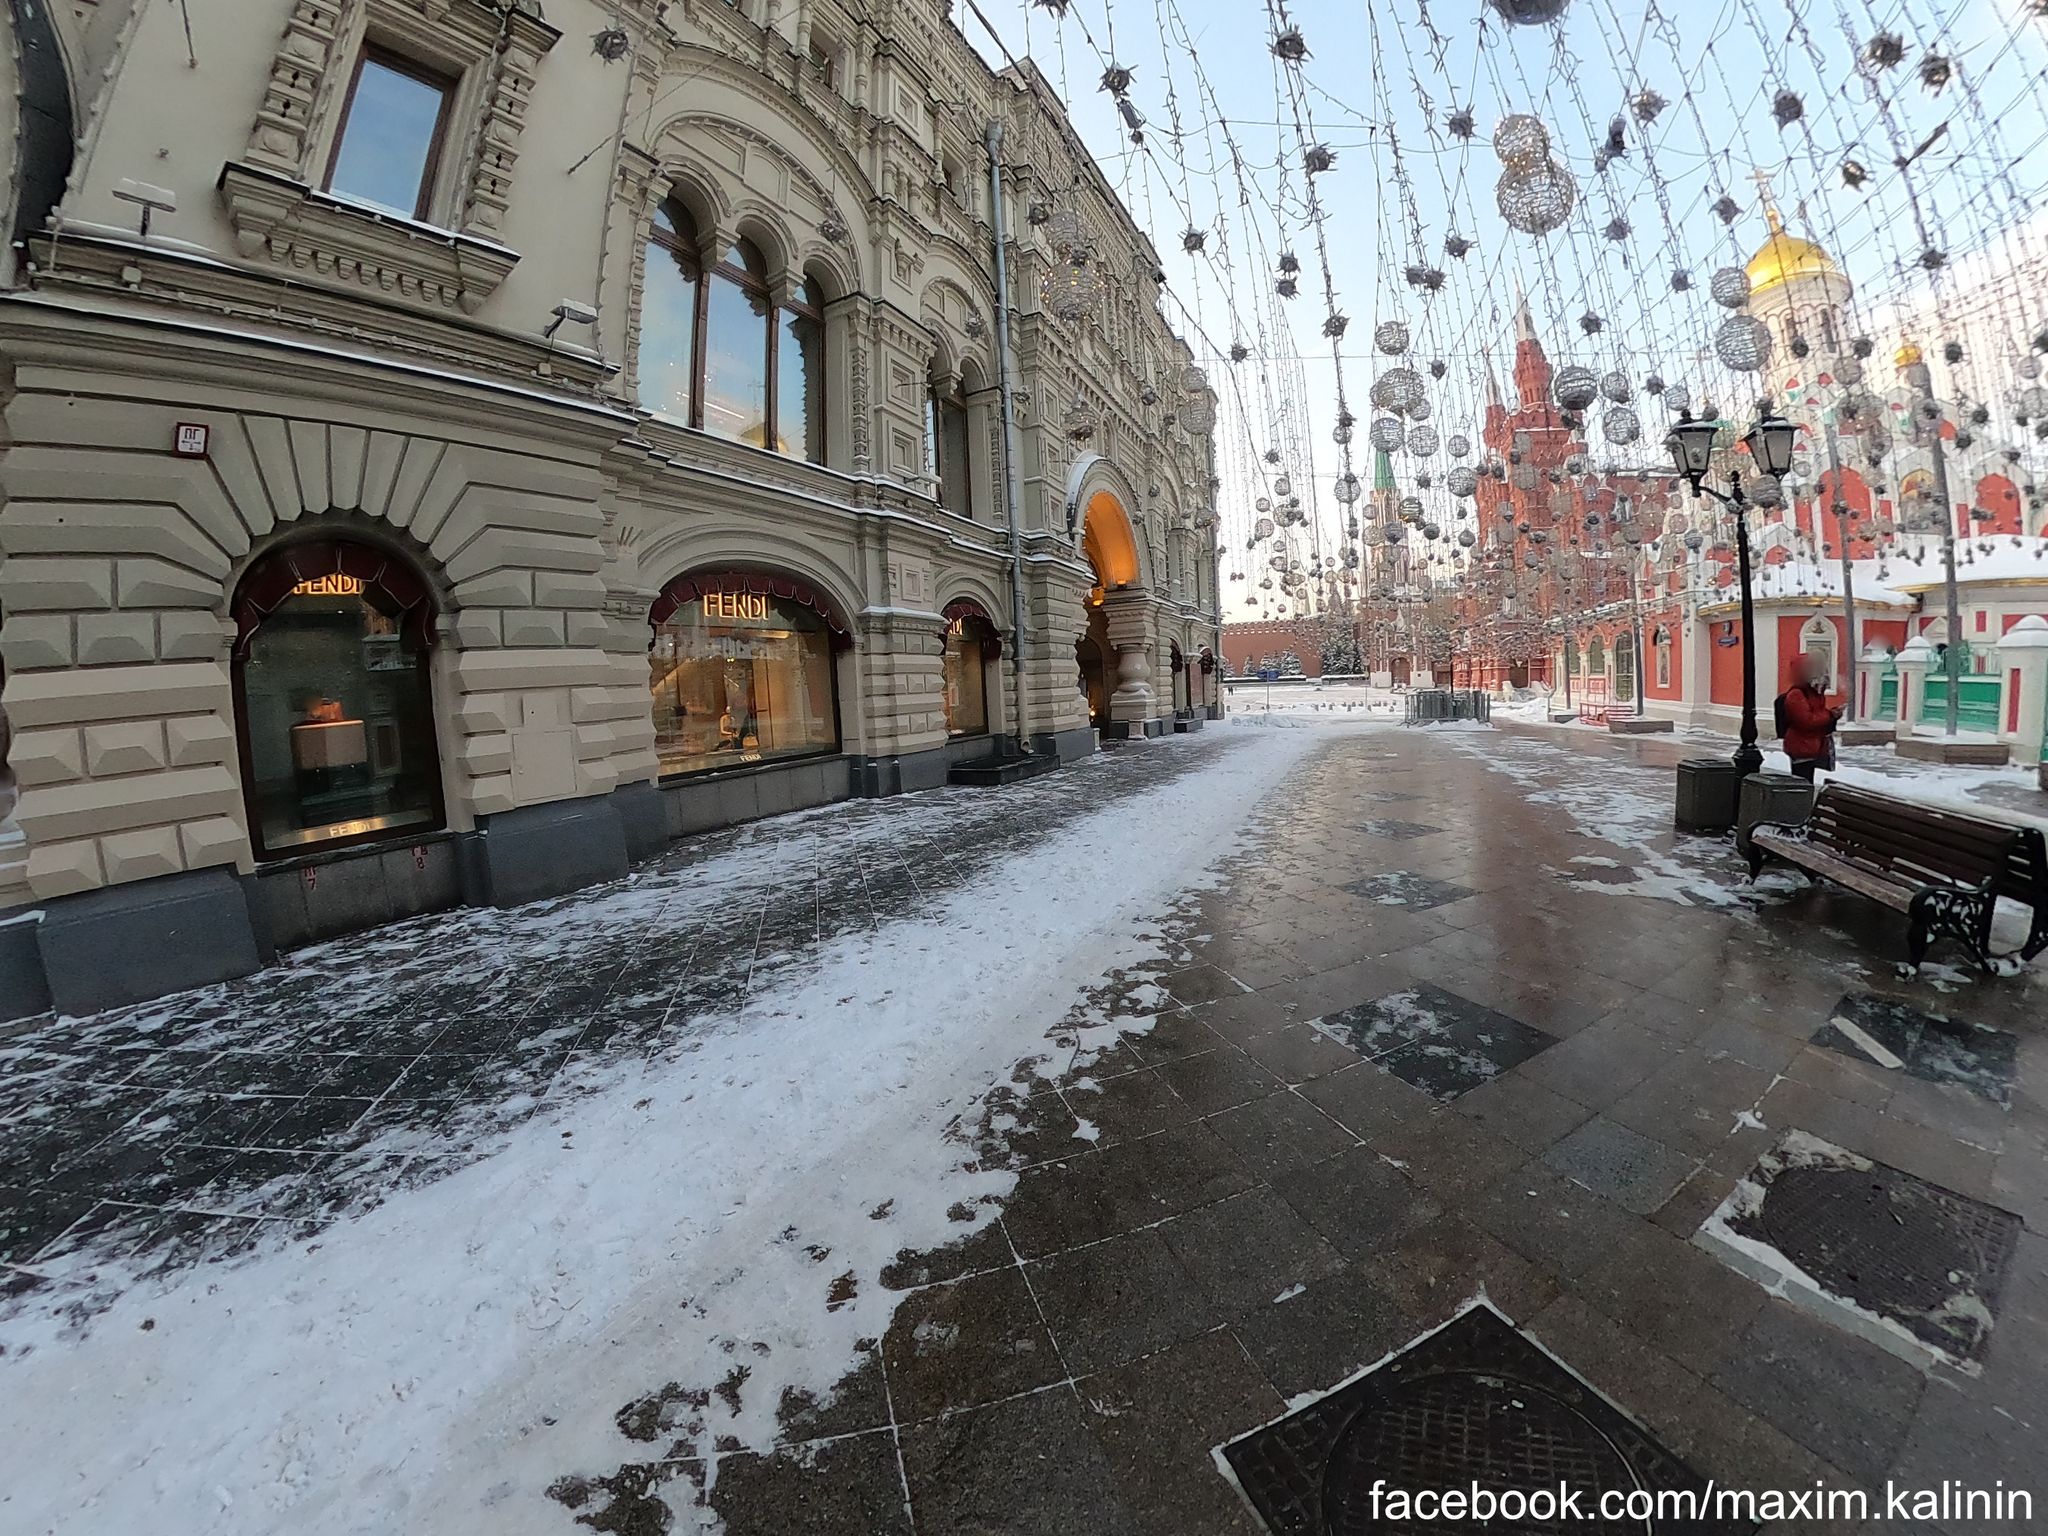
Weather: snowy
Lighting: day
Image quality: good
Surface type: walking surface
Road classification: footway, corridor
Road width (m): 10
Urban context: urban centre
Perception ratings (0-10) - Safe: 6.63, Lively: 6.49, Beautiful: 4.72, Boring: 1.99, Depressing: 8.39, Wealthy: 7.79